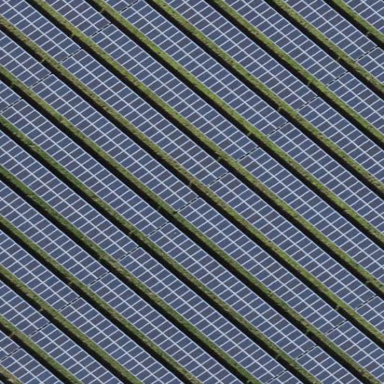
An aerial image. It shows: Solar power generator with photovoltaic panels.